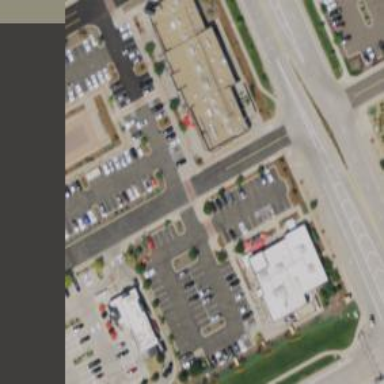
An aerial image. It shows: Parking space.